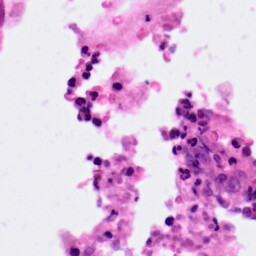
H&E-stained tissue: Pancreatic